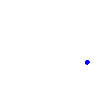
Particle: pion